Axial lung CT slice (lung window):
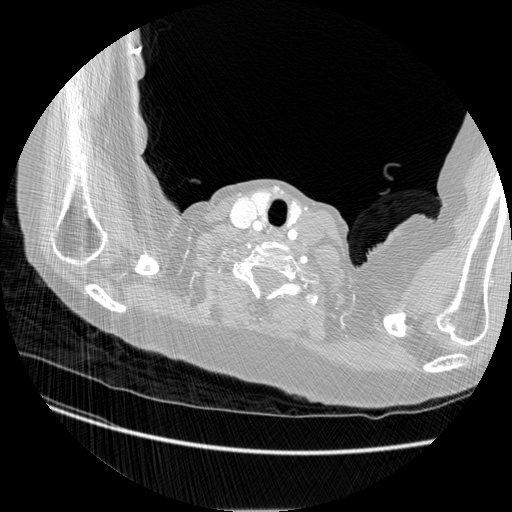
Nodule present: no